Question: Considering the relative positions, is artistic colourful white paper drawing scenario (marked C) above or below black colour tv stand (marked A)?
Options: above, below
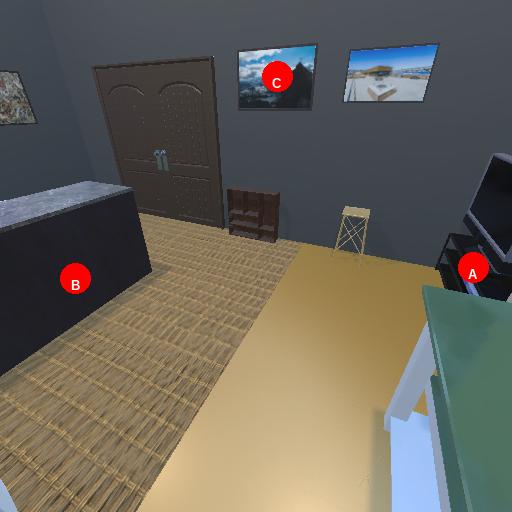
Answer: above